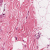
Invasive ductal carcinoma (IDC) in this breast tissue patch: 0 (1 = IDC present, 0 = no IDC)